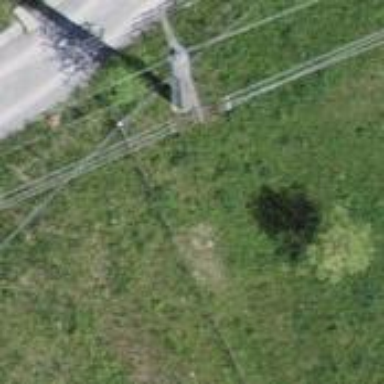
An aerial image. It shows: Concrete power pole.